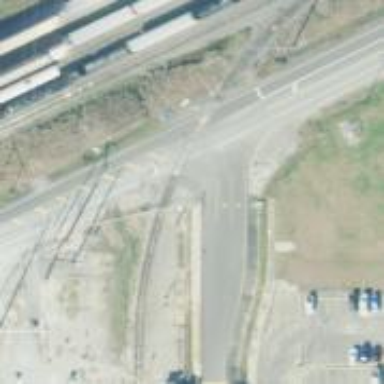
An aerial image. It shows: Level crossing along the railway.